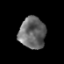
Tissue: prostate
Cell type: Epithelial cells
Senescence score: 0.2888
Nuclear area (px): 817
Mean DAPI intensity: 104.357